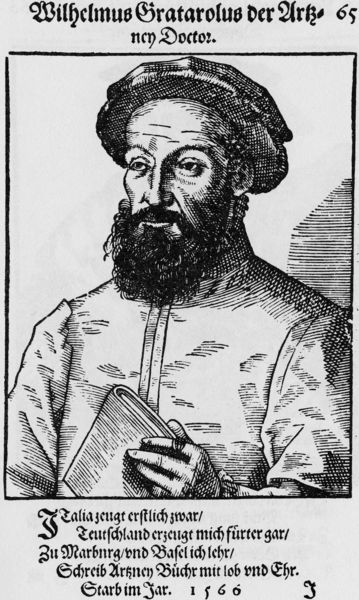
Titel: Bildnis des Wilhelmus Gratarolus
Künstler: Tobias Stimmer
Institution: (Seriendruck)
Schlagwörter: hand, mann, finger, hut, kleid, mund, nase, ohr, schwarz, skizze, stirn, weiss, zeichnung, blick, bart, jacke, kappe, mütze, augen, bibel, falten, gesicht, tod, tot, vollbart, portrait, porträt, gewand, mantel, ohren, renaissance, kopfbedeckung, holzschnitt, schrift, grafik, graphik, schriftzug, inschrift, glatze, deutsch, ring, buch, druck, schwarz weiß, stich, illustration, text, buchstaben, faust, überschrift, stirnfalten, stehkragen, arzt, portät, tos, gedicht, orh, kupferstich, doktor, wilhelm, latein, lyrik, marburg, codex, mütz, oktor, wilhelmus, 1560, biographie, portreit, 1566, 7porträt, biografie